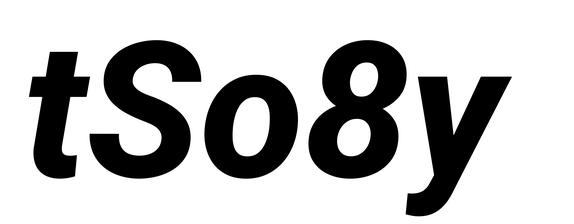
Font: Roboto-Italic_ExtraBold_Italic